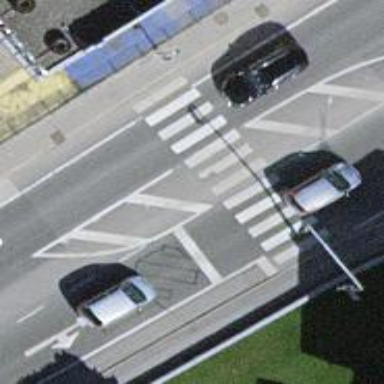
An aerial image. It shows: Primary highway with asphalt surface. It has sidewalks on both sides and exclusive cycle lane.